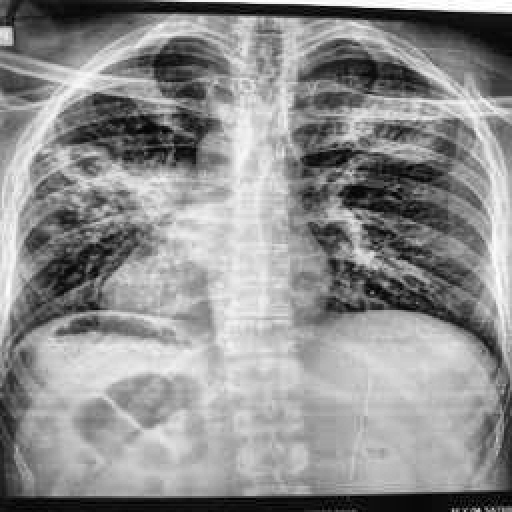
Finding: TUBERCULOSIS